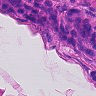
Metastatic tissue present: yes